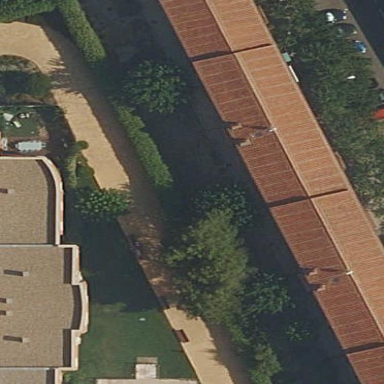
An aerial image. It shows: Residential building.